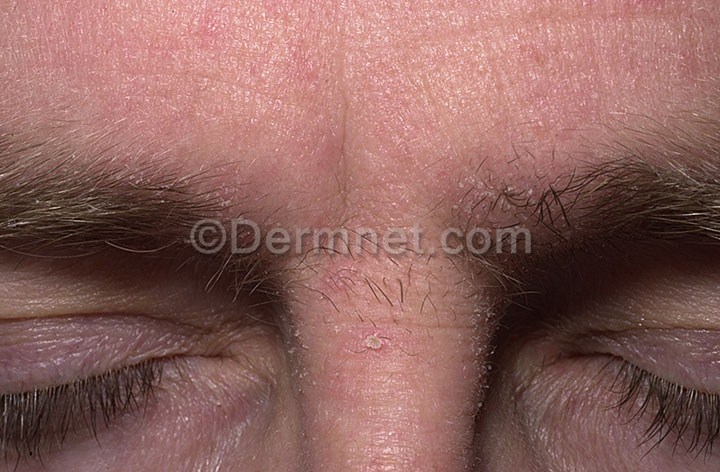
Disease: Psoriasis pictures Lichen Planus and related diseases